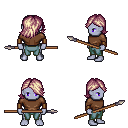
a pixel art fantasy rpg character, male body template, dark elf, purple skin, brown long-sleeve shirt, teal pants, white blonde swoop hairstyle, leather bracers, spear, four views (front, back, left, right), 2x2 character sprite sheet, small pixel art, hard edges, no anti-aliasing